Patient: sex F, age 80
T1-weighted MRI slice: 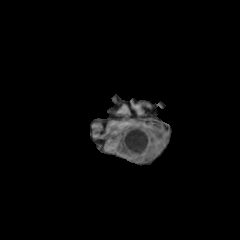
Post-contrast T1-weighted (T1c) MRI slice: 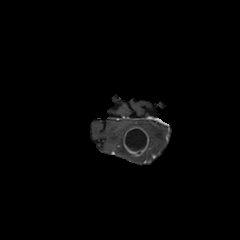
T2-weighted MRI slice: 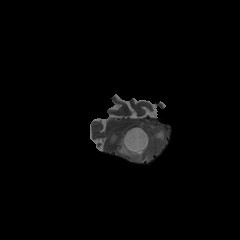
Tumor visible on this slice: yes
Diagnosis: Glioblastoma, IDH-wildtype
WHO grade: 4